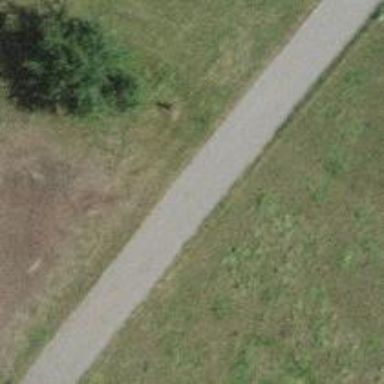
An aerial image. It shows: Unclassified road.